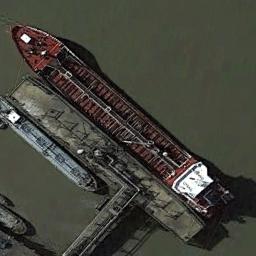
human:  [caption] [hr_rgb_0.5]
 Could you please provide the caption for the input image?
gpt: There are three ships in the green water on the shore .

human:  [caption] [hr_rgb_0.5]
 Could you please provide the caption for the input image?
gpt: A red and a blue tanker docked by the dock .

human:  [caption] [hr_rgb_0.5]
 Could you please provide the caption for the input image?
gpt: The two ships of different sizes and colors are docked at the dock and the water is yellow .

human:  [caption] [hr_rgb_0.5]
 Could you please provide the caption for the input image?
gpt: Several ships of different sizes and shapes are at sea .

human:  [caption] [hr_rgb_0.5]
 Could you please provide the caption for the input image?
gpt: The red ship is at the harbor .